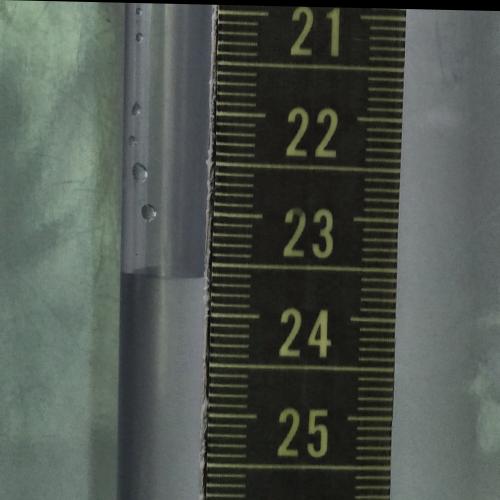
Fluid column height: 23.6 cm